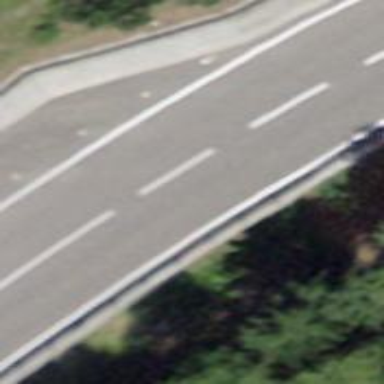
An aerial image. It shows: Asphalt road classified as trunk highway.